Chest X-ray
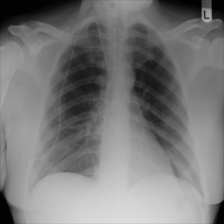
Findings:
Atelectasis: negative
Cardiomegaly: negative
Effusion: negative
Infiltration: negative
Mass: negative
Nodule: negative
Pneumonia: negative
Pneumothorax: negative
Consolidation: negative
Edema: negative
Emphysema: negative
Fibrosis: negative
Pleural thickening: negative
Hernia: negative